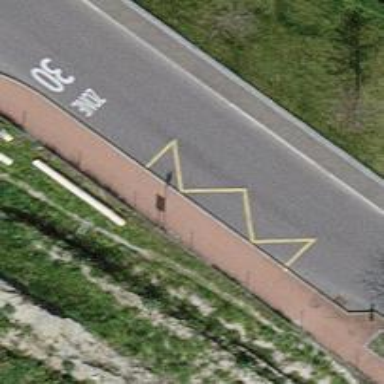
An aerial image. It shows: Platform for public transport on the road.